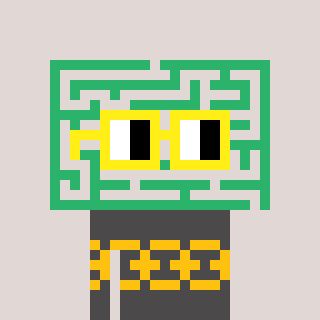
a pixel art character with square yellow glasses, a maze-shaped head and a grayscale-colored body on a warm background